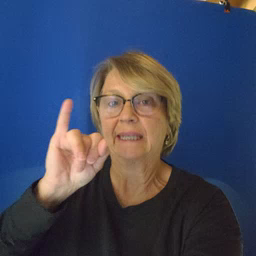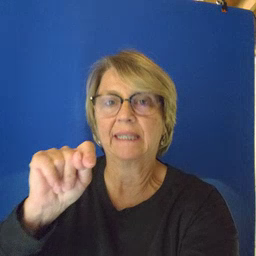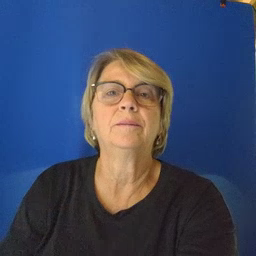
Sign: hesheit